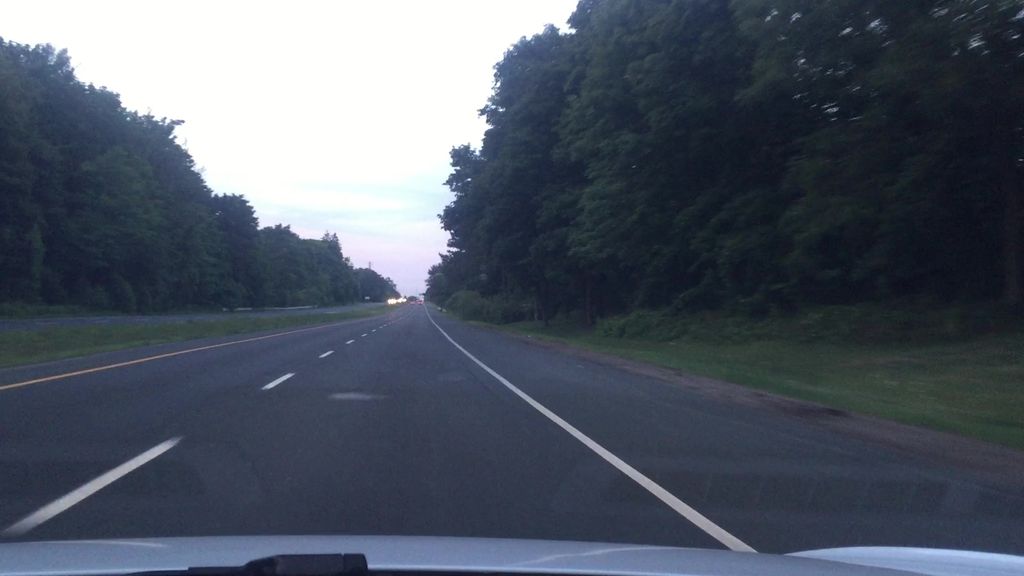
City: toronto